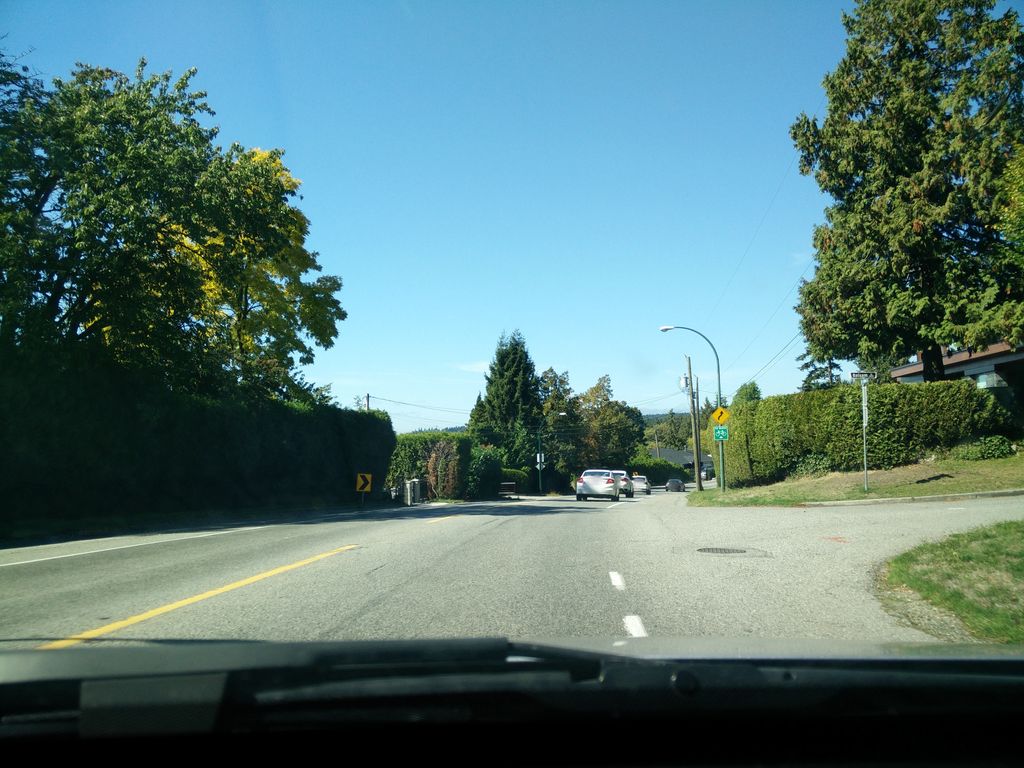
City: vancouver